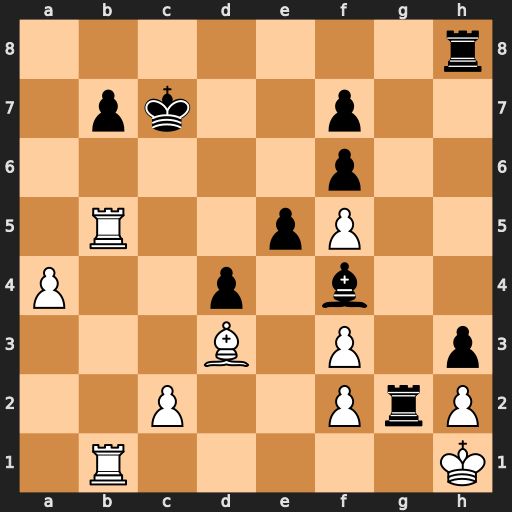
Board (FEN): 7r/1pk2p2/5p2/1R2pP2/P2p1b2/3B1P1p/2P2PrP/1R5K
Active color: w
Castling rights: -
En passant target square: -
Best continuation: Rxb7+ Kc8 Rb8+